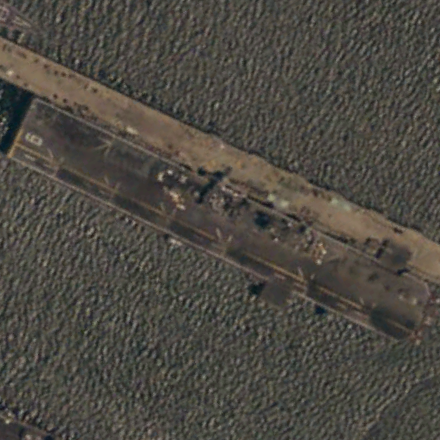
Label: assault